Question: I need to base64 encode the content of a raw PDF (already got the raw content).
but i don't know why, but btoa() expect the input to be an ASCII char composed string.
'''
btoa('eeeeeee');
>> InvalidCharacterError: String contains an invalid character
'''
Is there any way to convert raw bytes to base64 in javascript without recoding the base64 algo ? (by the way, working for images, and whatever file content)
By advance, Thanks for your answers !
[
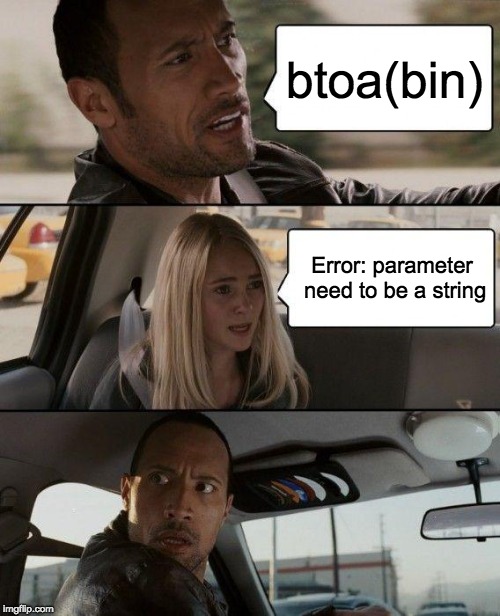
Answer: If you are storing contents as 'Blob', use the 'FileReader' object to convert it to data URI, then remove its prefix:
'''
var reader = new FileReader();
reader.onload = function () {
var b64 = reader.result.replace(/^data:.+;base64,/, '');
console.log(b64);
};
reader.readAsDataURL(your_blob);
'''
Another way, if you are storing it as 'ArrayBuffer':
'''
// Create a Uint8Array from ArrayBuffer
var codes = new Uint8Array(your_buffer);
// Get binary string from UTF-16 code units
var bin = String.fromCharCode.apply(null, codes);
// Convert binary to Base64
var b64 = btoa(bin);
console.log(b64);
'''